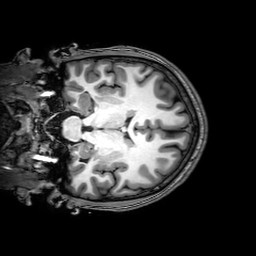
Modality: T1w
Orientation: coronal
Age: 20
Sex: male
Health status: healthy
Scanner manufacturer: philips
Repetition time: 0.008316 s
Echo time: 0.00383 s